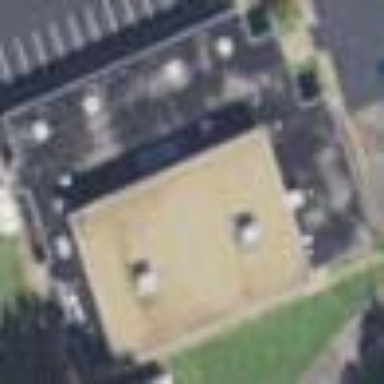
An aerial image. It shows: Community center building.